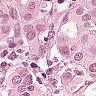
Metastatic tissue present: yes